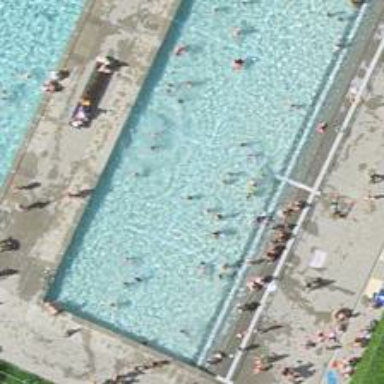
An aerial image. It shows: Swimming pool within leisure land area designed for swimming activities.